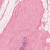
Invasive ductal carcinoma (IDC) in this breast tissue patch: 0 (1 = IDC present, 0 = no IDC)